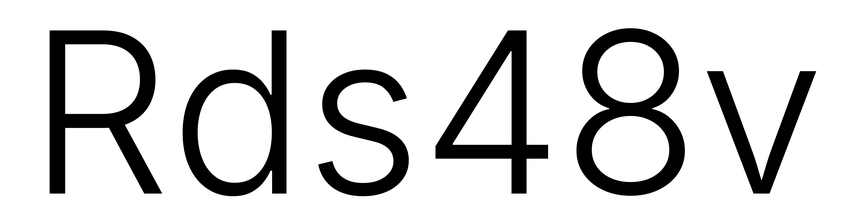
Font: Inter_Light